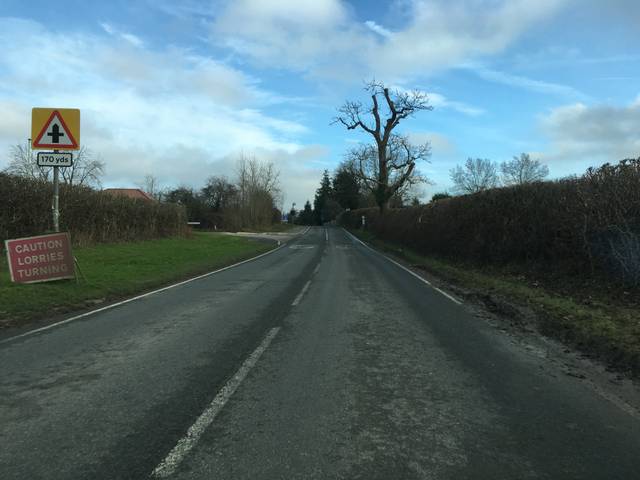
Region: United Kingdom
Coordinates: 51.871, -2.095